Interaction volume radius: 10 \u00c5
Interaction volume height: 10 \u00c5
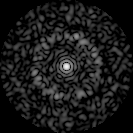
Disorder parameter: 0.8752